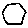
Label: hexagon